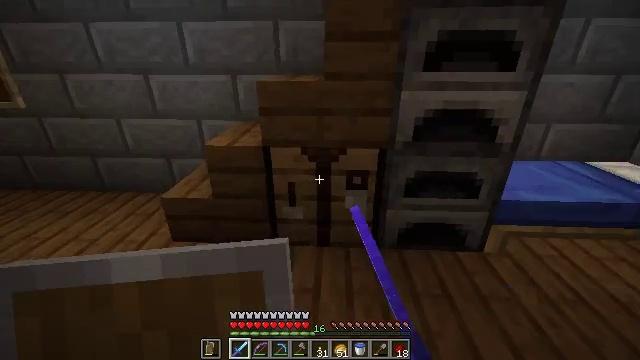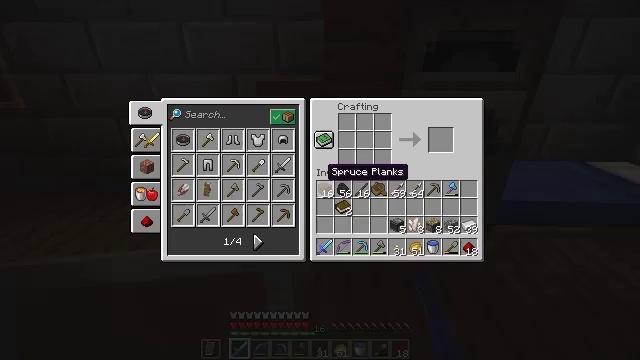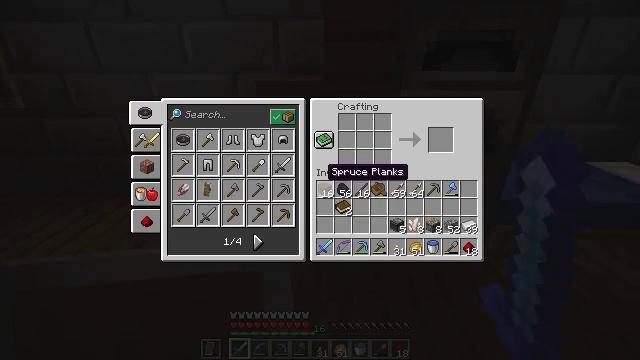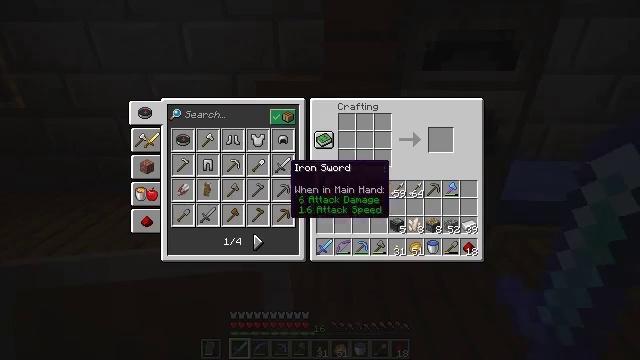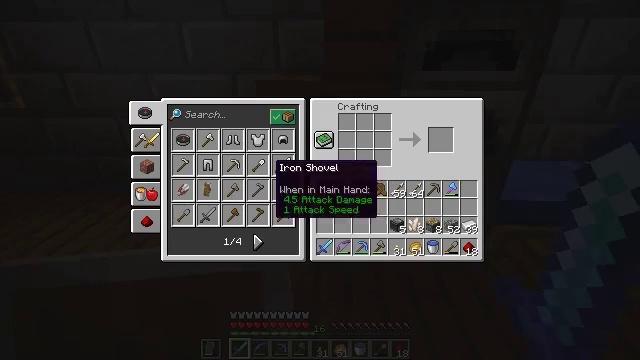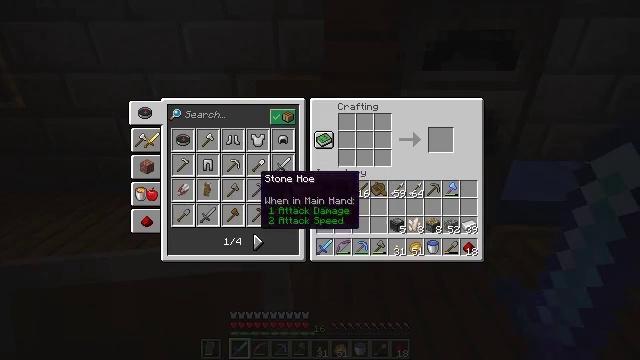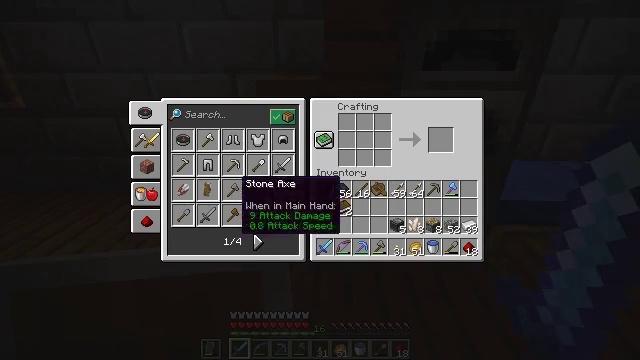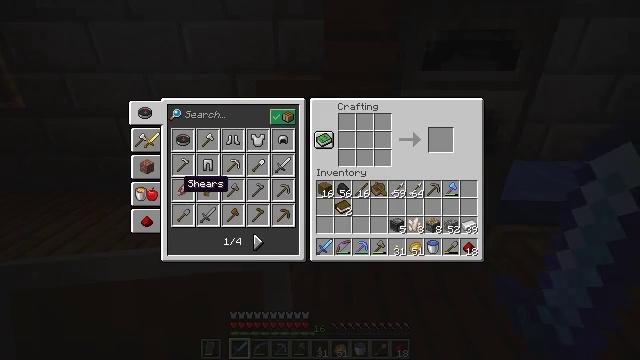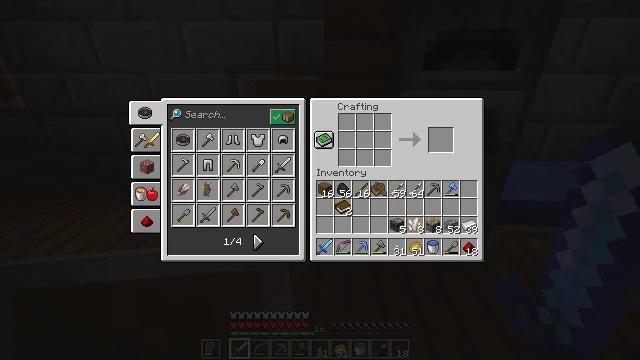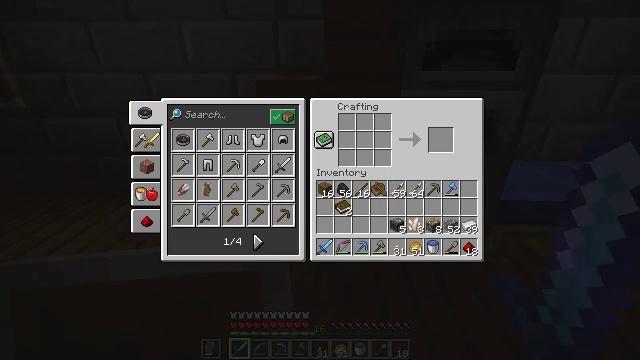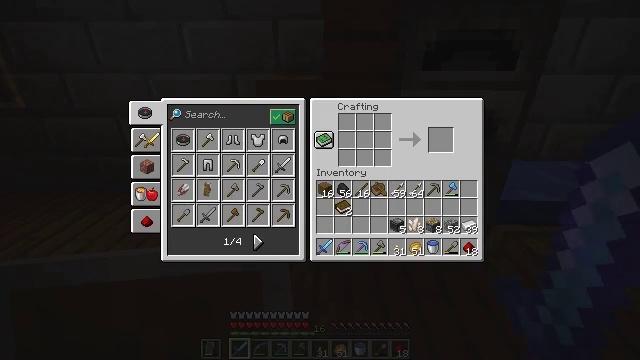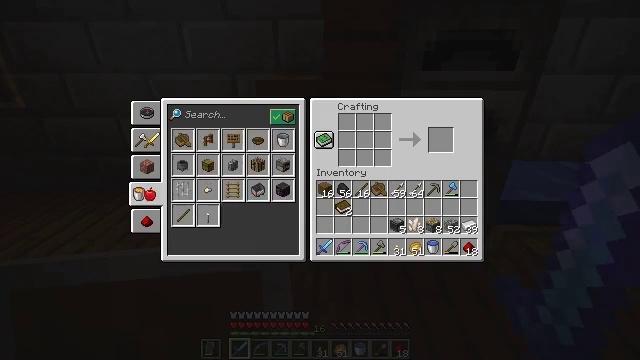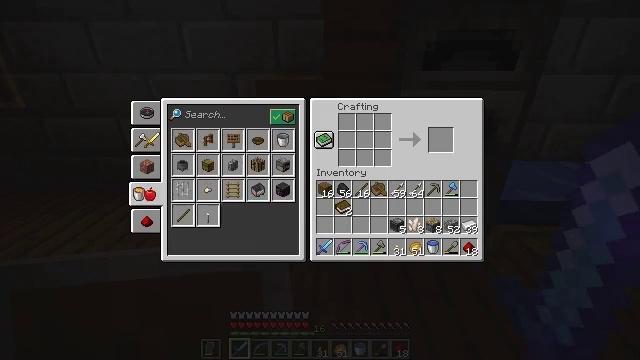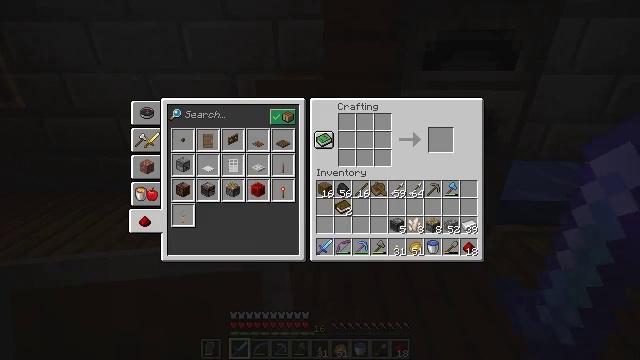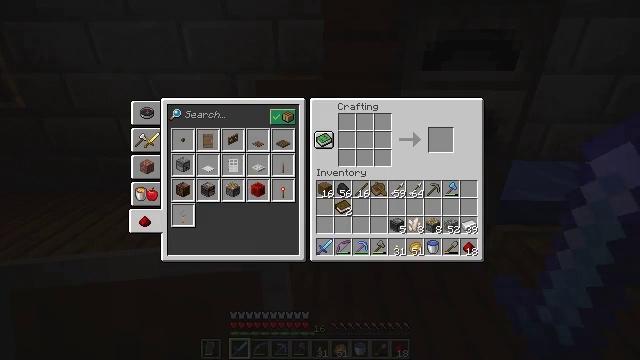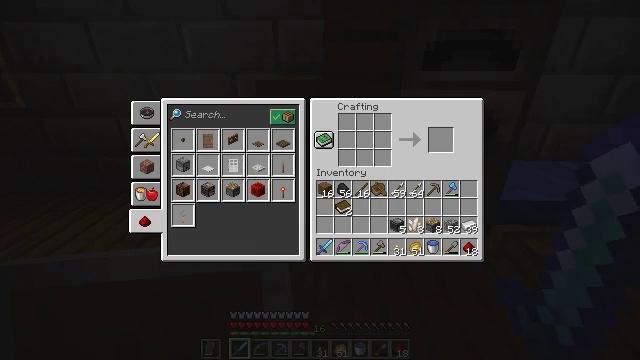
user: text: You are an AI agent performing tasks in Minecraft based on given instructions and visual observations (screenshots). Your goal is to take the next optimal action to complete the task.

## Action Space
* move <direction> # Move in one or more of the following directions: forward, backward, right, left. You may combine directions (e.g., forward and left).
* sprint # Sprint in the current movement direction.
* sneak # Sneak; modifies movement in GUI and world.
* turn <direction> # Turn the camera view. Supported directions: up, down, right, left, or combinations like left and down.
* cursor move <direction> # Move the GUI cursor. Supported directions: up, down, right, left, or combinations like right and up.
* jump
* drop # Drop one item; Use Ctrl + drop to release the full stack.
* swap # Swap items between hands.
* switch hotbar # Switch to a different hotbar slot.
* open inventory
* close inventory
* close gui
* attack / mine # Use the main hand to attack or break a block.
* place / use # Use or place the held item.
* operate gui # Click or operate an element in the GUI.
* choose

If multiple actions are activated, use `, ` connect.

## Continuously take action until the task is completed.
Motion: motion action
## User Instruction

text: Put the necessary items in the crafting grid to make an observer.
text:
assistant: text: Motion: no_op
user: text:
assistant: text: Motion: no_op
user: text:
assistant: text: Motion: cursor move left
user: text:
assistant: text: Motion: cursor move left
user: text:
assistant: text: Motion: cursor move left and down
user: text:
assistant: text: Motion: cursor move left
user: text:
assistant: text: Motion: cursor move left
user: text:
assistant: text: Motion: cursor move left
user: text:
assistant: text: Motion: no_op
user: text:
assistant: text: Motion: no_op
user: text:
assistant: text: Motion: cursor move down, operate gui
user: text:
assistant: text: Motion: cursor move left and down
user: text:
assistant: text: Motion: operate gui
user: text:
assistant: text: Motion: operate gui
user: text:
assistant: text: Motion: no_op
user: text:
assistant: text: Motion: no_op
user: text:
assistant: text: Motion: cursor move right and up
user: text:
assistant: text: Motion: cursor move right and up
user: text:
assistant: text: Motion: sneak
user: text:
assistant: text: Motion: sneak
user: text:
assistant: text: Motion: sneak
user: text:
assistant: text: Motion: sneak, operate gui
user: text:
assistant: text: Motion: sneak, operate gui
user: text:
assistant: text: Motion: sneak, cursor move right and up
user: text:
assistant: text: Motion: sneak, cursor move right and up
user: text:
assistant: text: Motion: sneak
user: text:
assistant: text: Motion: sneak
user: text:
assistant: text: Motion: sneak
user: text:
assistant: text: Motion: sneak
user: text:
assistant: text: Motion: sneak